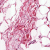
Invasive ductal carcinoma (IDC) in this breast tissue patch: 0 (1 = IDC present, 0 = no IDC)